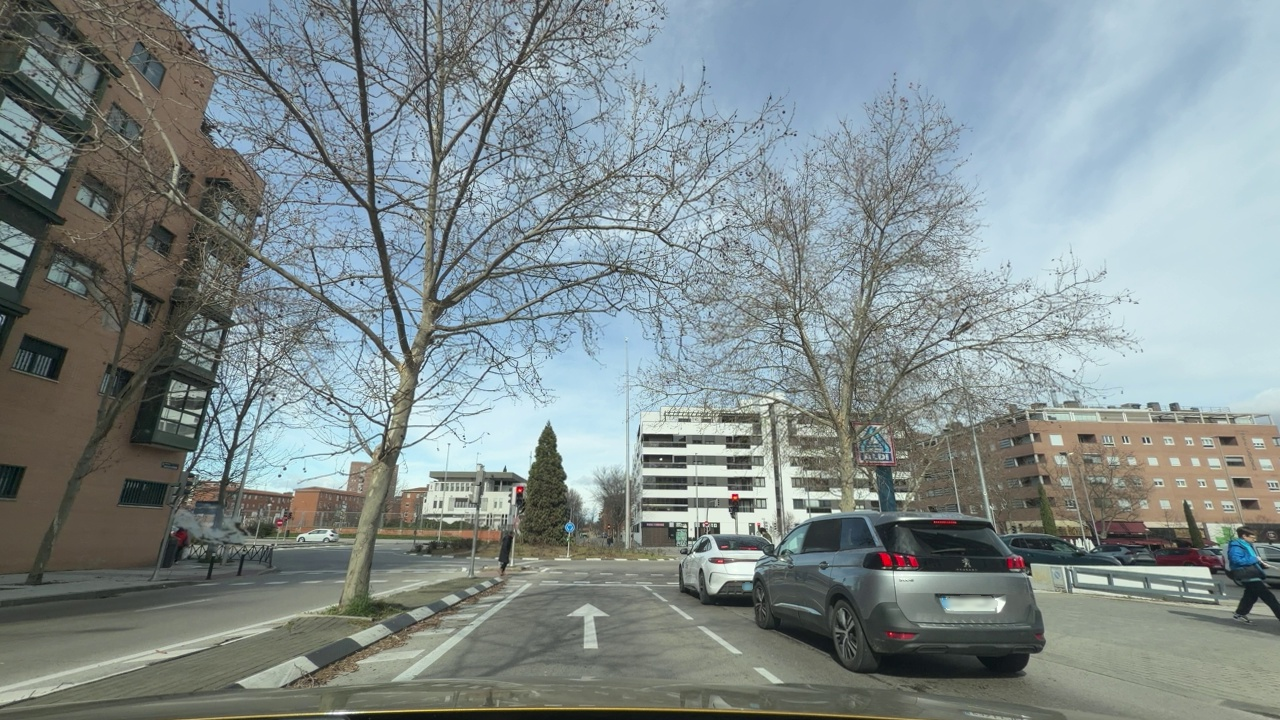
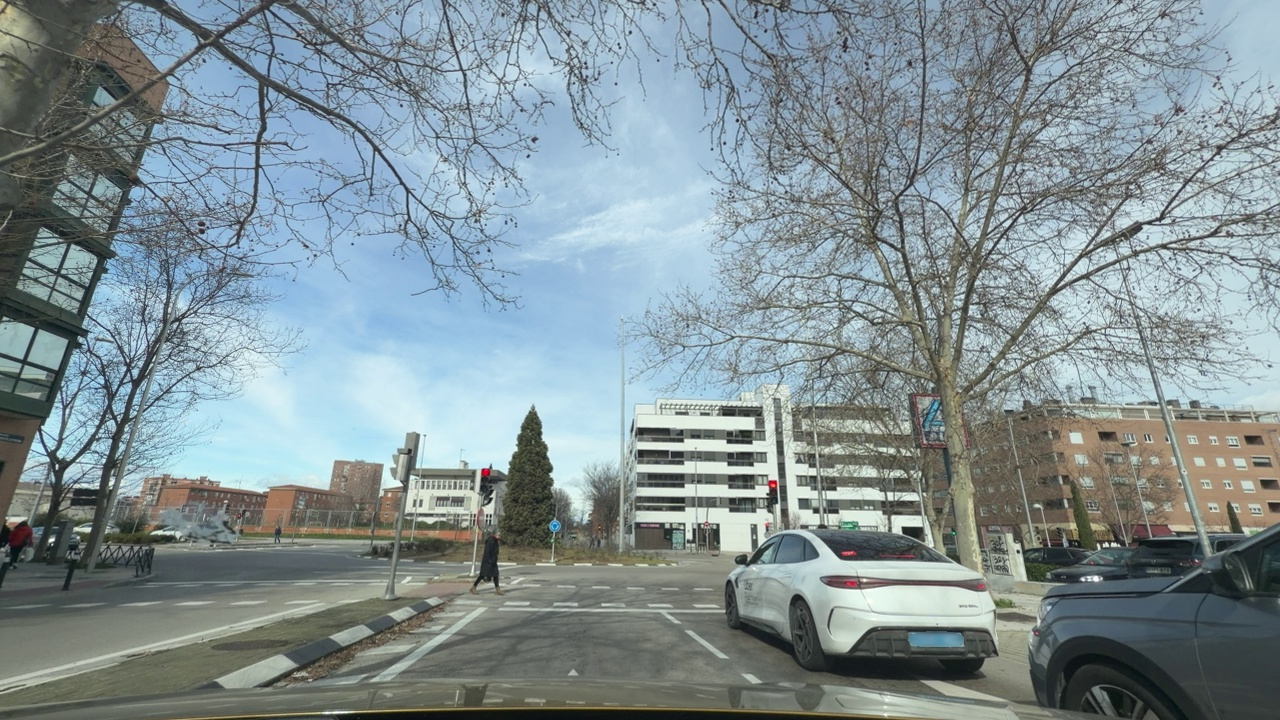
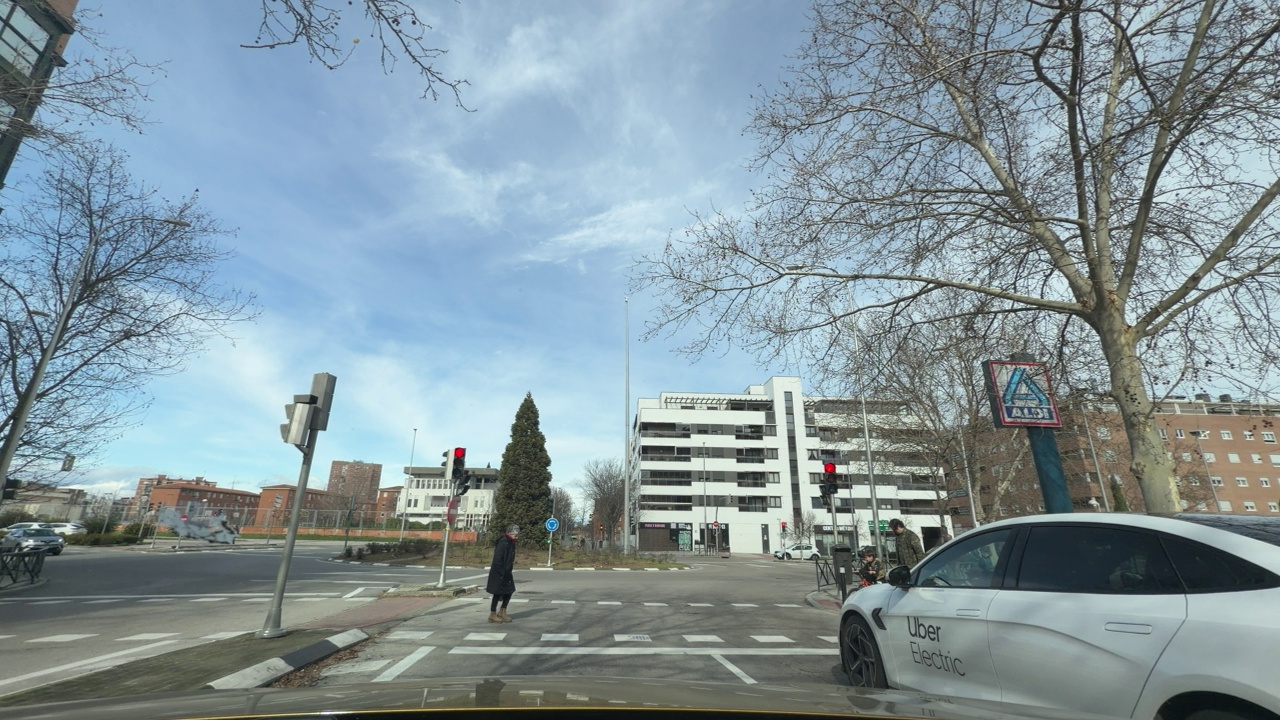
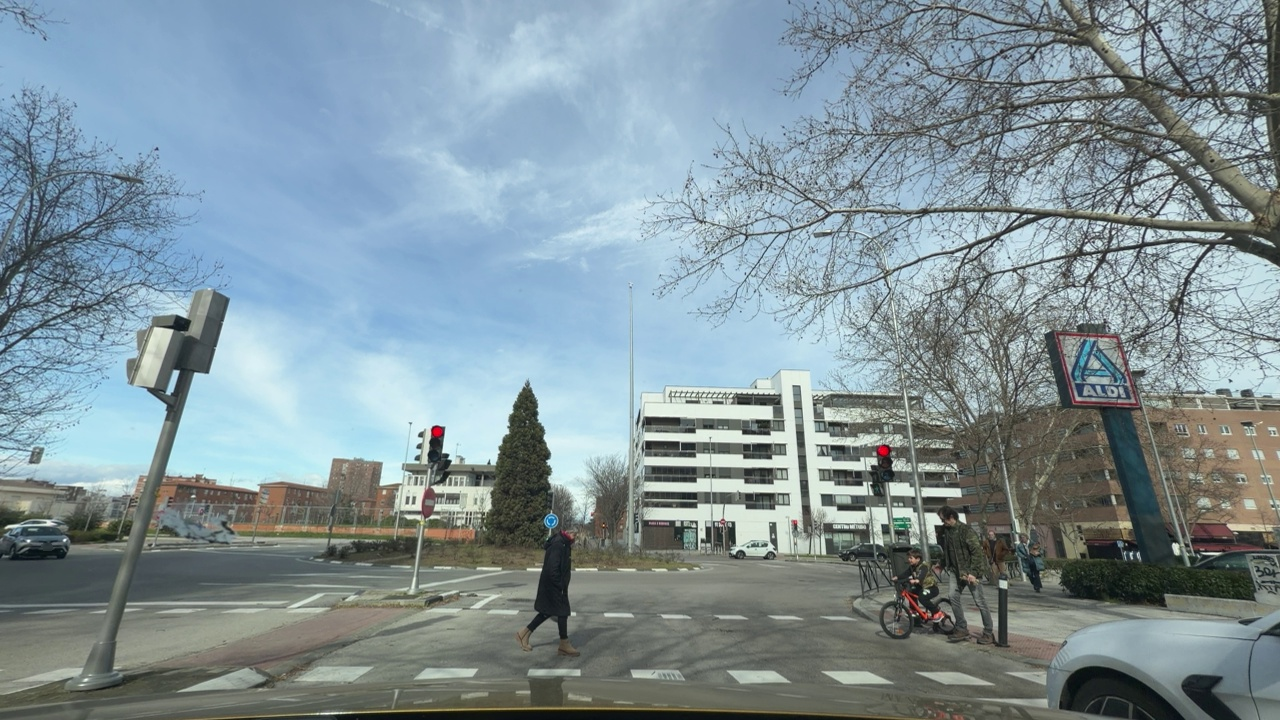
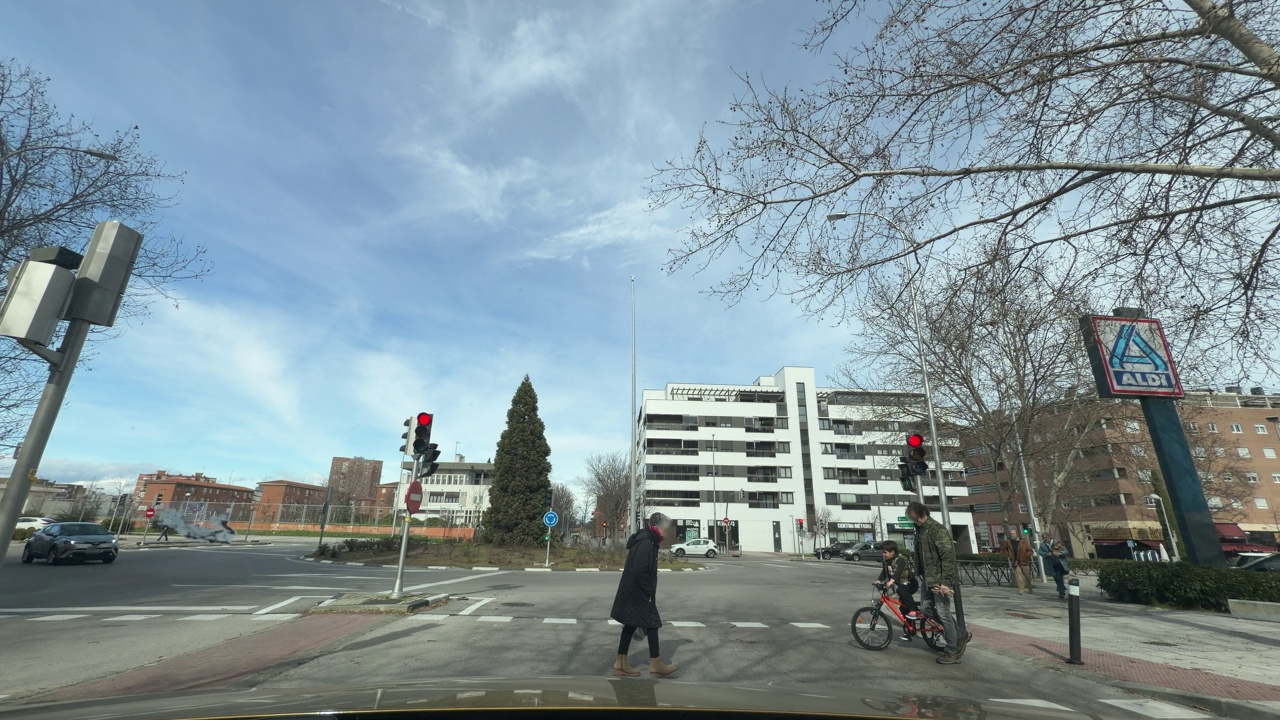
Situation: Crossing object
Question: Is there any discontinuity in the ego lane ahead?
Answer: Yes
Reasoning: There is a crosswalk interrupting the ego lane.

Situation: Crossing object
Question: Is any vehicle or pedestrian crossing the path of the ego vehicle from a different direction?
Answer: Yes
Reasoning: There are several pedestrians crossing from left to right.

Situation: Crossing object
Question: Is there a vehicle ahead in the ego lane traveling in the same direction as the ego vehicle?
Answer: No
Reasoning: There are no visible vehicles ahead of the ego vehicle.

Situation: Crossing object
Question: Is there any crossing object in the ego lane ahead?
Answer: Yes
Reasoning: There is a pedestrian walking in the perpendicular direction of the ego vehicle.